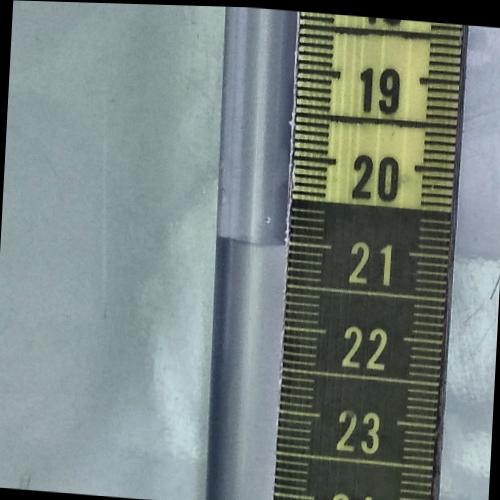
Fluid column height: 21.0 cm